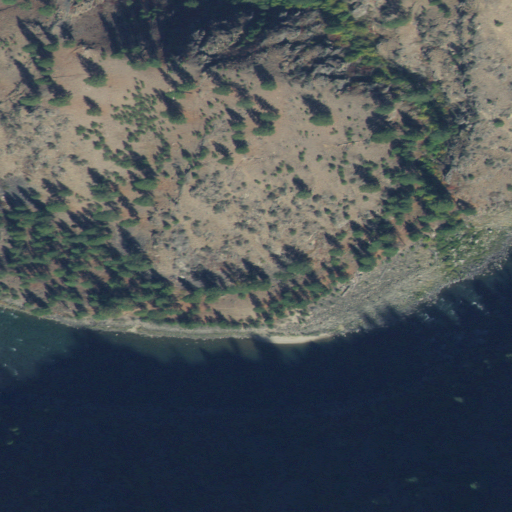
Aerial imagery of bar in Idaho named Elkhorn Bar containing shrub, evergreen forest, open water, and grassland